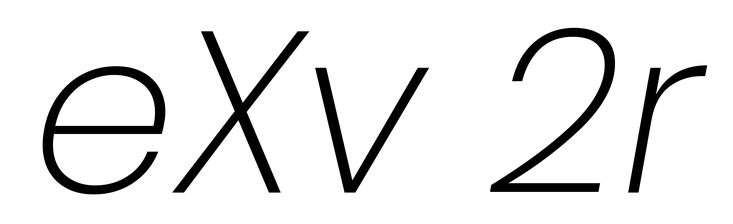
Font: Poppins-ExtraLightItalic